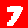
Digit: 7